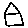
Label: house